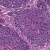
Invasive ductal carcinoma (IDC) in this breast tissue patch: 0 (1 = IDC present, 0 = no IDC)